Field crop: maize
Growth stage: 2
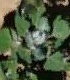
Species: chenopodium